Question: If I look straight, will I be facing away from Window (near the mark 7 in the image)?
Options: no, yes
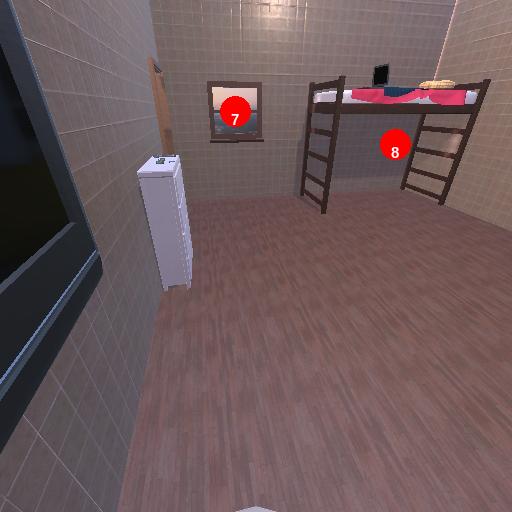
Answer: no